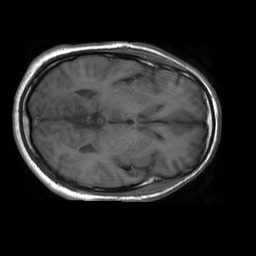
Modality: T1w
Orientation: axial
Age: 64
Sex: male
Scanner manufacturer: philips
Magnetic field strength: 1.5 T
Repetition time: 0.375 s
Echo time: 0.011 s